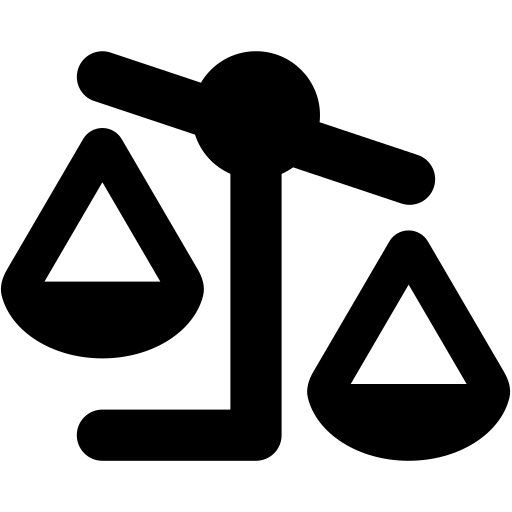
Tags: icon, FontAwesome, fa-icon, solid, scale, unbalanced, flip